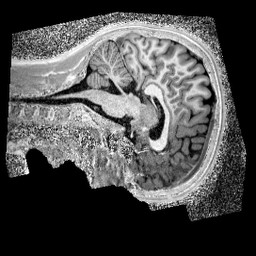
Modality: UNIT1_denoised
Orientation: sagittal
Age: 11
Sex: male
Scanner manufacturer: siemens
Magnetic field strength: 3 T
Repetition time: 4 s
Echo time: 0.00299 s